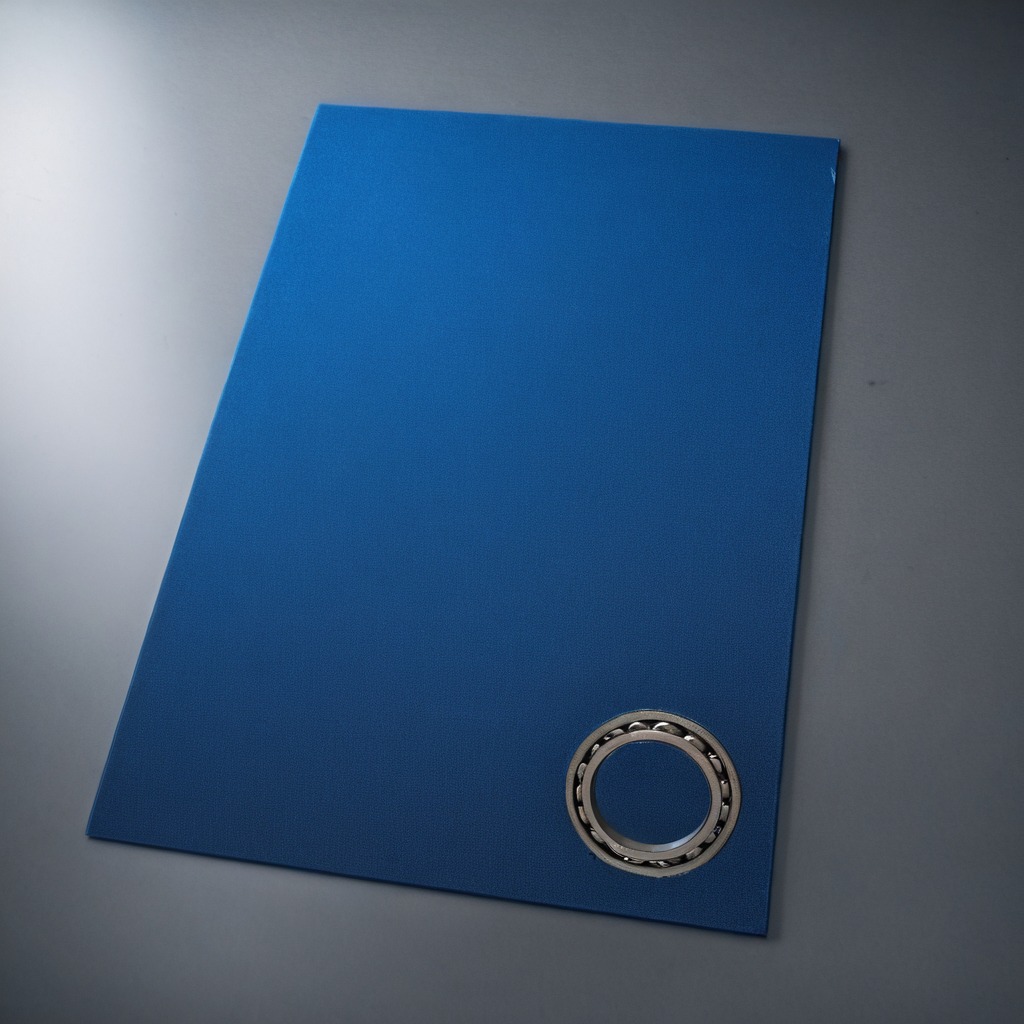
A metal ball bearing is lying on the clean granite tabletop covered with a blue rubber mat inside a workshop under bright overhead lighting crisp shadows high clarity worn but beneath the mat.